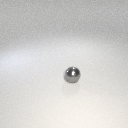
small gray metal sphere